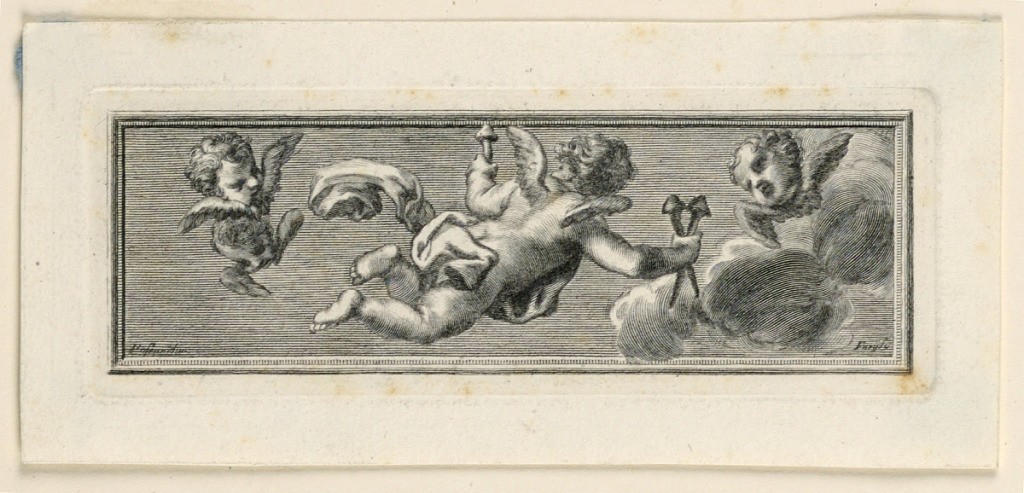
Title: Vignette with Angels and Instruments of the Passion
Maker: Jakob Frey, Swiss, active Italy, 1681 - 1752
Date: ca. 1715
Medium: Engraving on paper
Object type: Print
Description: In the manner of high reliefs. A flying angel shows the nails to cherubim.